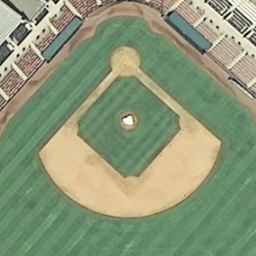
Label: baseball diamond